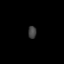
Tissue: lung
Cell type: Epithelial cells
Senescence score: 0.167
Nuclear area (px): 102
Mean DAPI intensity: 63.627